Question: I'm trying to simulate a realistic key press event. For that reason I'm using SendInput() method, but for greater result I need to specify the delay between keyDOWN and KeyUP events! These numbers below show the elapsed time in milliseconds between DOWN and UP events (these are real/valid):
96
95
112
111
119
104
143
96
95
104
120
112
111
88
104
119
111
103
95
104
95
127
112
143
144
142
143
128
144
112
111
112
120
128
111
135
118
147
96
135
103
64
64
87
79
112
88
111
111
112
111
104
87
95
delay 64 - 88 ms -> 20% of a time
delay 89 - 135 ms -> 60% of a time
delay 136 - 150 ms -> 20 % of a time
Here is the code I'm using right now:
'''
private void button2_Click(object sender, EventArgs e)
{
textBox2.Focus();
Random r = new Random();
int rez = r.Next(0, 5); // 0,1,2,3,4 - five numbers total
if (rez == 0) // if 20% (1/5)
{
Random r2 = new Random();
textBox2.AppendText(" " + rez + " " + r2.Next(64, 88) + Environment.NewLine);
// do stuff
}
else if (rez == 4)//if 20% (1/5)
{
Random r3 = new Random();
textBox2.AppendText(" " + rez + " " + r3.Next(89, 135) + Environment.NewLine);
// do stuff
}
else // if 1 or 2 or 3 (3/5) -> 60%
{
Random r4 = new Random();
textBox2.AppendText(" " + rez + " " + r4.Next(136, 150) + Environment.NewLine);
// do stuff
}
}
'''
There is a huge problem with this code. In theory, after millions of iterations - the resulting graph will look similar to this:

How to deal with this problem?
the solution was to use distribution as people suggested.
here is java implementation of such code:
<URL>
and here is C# implementation:
<URL>
although I'd suggest to decrease the value of "deviations" a little.
here is interesting msdn article
<URL>
everyone thanks for help!
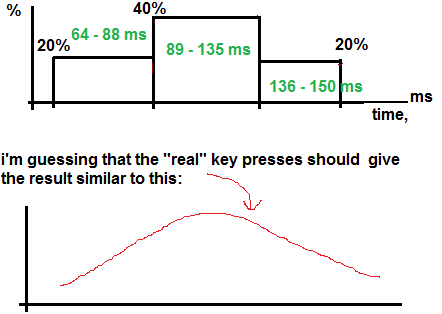
Answer: Sounds like you need to generate a normal distribution. The built-in .NET class generates a <URL>.
Gaussian or Normal distribution random numbers are possible using the built-in Random class by using the <URL>.
You should end up with a nice probability curve like this

(taken from <URL>
To transform a Normally Distributed random number into an integer range, the Box-Muller transform can help with this again. See this <URL> which describes the process and links to the mathematical proof.